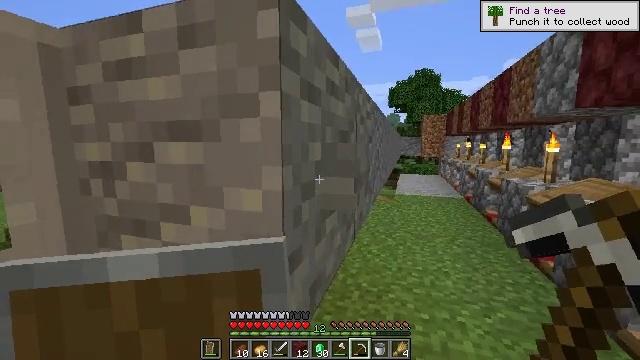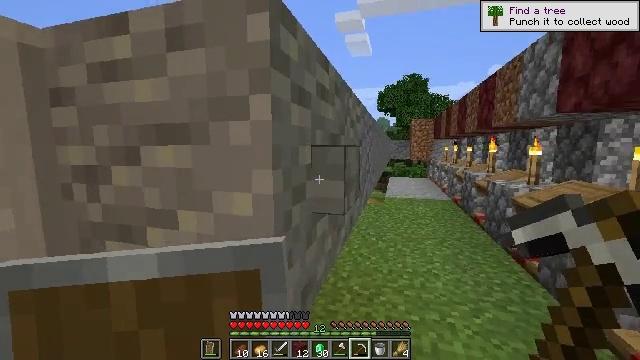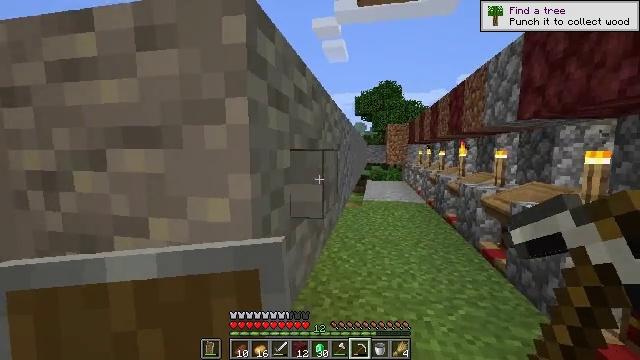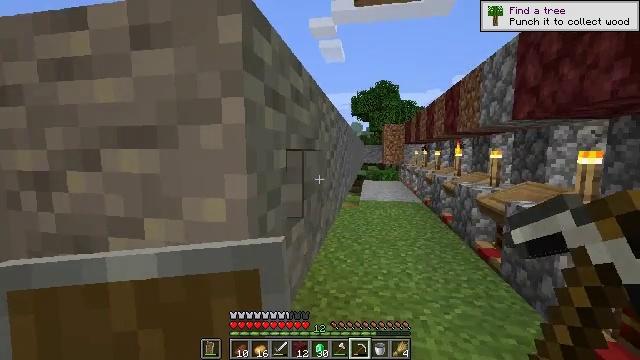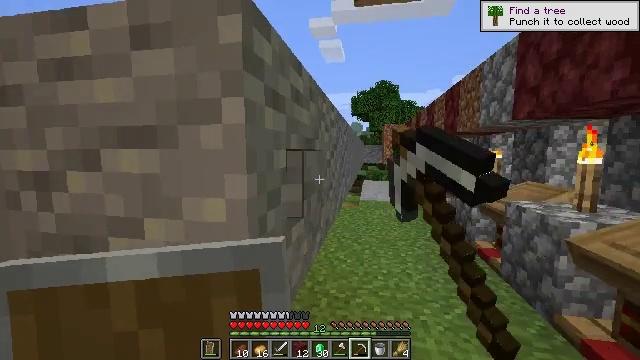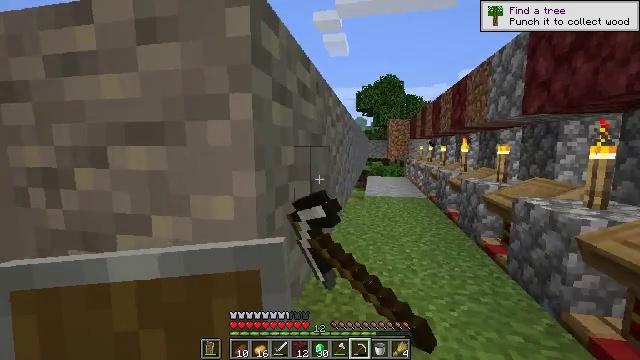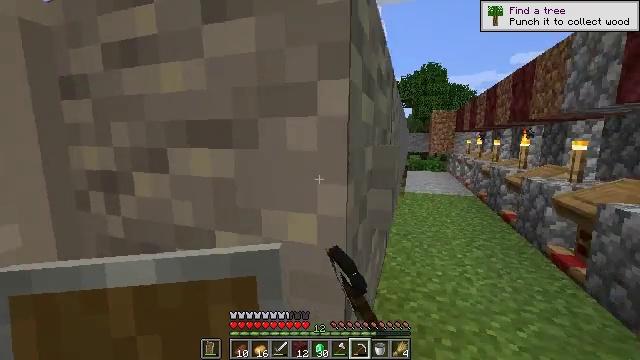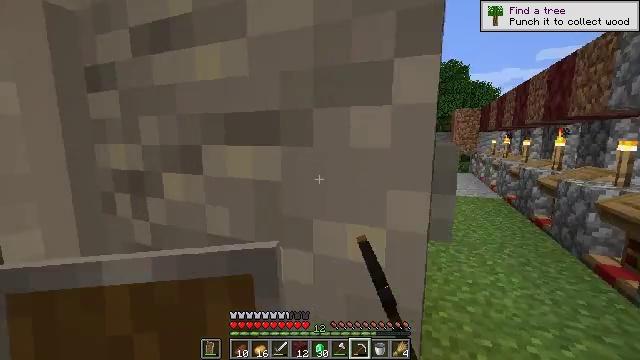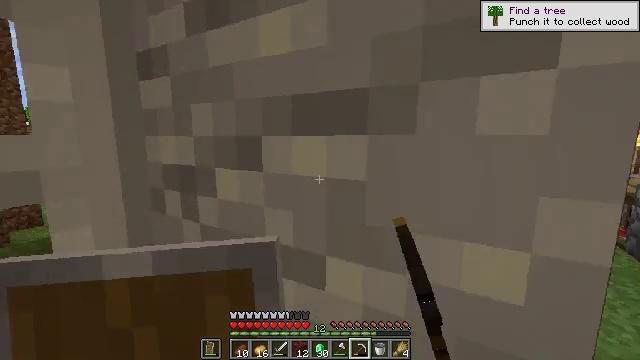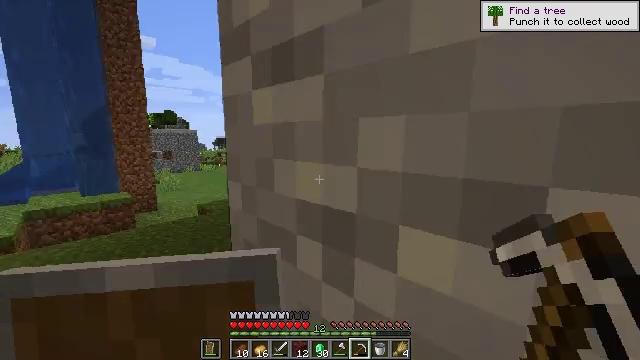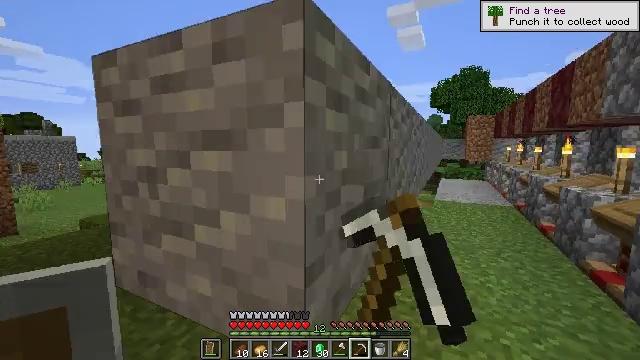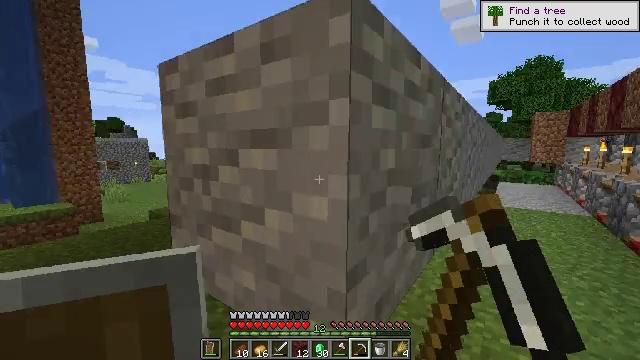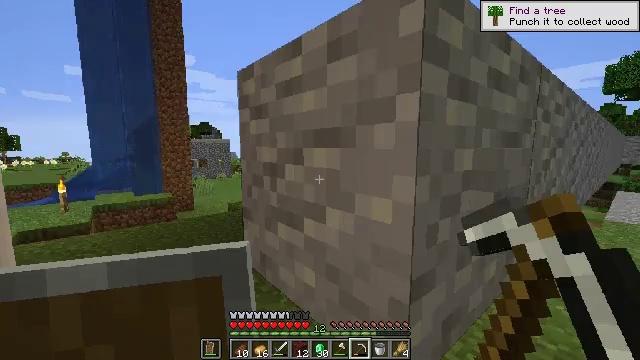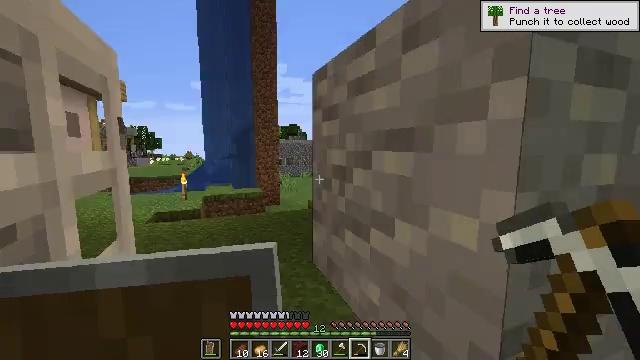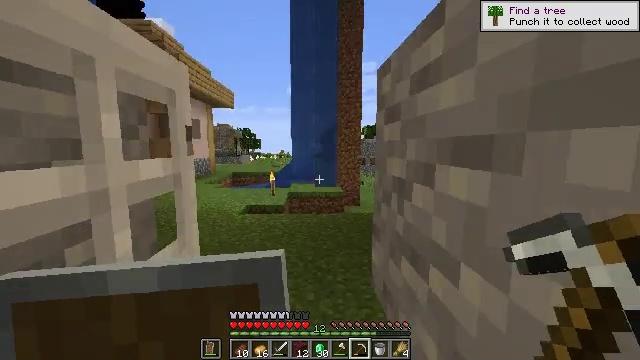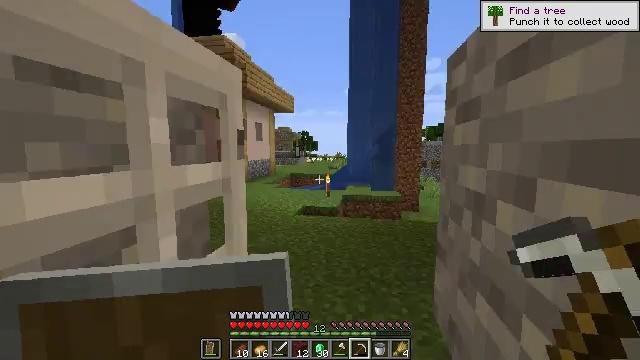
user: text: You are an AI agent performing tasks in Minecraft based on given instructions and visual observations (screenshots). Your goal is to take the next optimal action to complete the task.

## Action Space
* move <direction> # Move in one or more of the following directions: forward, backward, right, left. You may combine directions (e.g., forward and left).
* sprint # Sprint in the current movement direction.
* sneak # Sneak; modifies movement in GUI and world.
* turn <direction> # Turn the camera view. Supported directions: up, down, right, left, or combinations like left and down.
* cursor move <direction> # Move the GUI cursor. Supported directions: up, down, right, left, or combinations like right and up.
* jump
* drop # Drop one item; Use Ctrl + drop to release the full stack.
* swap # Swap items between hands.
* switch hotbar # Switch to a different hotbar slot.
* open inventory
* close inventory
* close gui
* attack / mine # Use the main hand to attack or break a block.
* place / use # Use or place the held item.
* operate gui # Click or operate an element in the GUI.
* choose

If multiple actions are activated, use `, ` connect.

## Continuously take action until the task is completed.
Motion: motion action
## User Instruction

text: Gather the bell for your inventory.
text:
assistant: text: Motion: turn right
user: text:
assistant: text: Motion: turn right
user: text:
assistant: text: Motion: use / place
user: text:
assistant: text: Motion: use / place
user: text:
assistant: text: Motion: move forward and move left, turn down
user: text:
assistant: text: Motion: move forward and move left, turn left and down
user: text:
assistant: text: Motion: move forward and move left, turn left
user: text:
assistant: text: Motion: move forward and move left, turn left
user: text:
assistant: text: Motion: move forward and move left, turn left
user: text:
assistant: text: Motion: move forward and move left, turn left
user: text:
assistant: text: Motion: move forward and move left, turn left
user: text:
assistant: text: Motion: move forward and move left, turn left
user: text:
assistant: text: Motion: move forward and move right, turn left
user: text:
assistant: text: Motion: move forward and move right, turn left
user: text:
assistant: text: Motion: move forward and move right, turn left
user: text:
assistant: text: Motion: move forward and move right, turn left
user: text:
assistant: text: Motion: move forward and move right, turn left
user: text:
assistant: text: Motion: move right, turn left
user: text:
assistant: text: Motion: move right, turn left
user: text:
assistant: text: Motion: move forward and move right
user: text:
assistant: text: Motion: move forward and move right
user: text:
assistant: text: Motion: move forward and move right
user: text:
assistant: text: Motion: move forward and move right
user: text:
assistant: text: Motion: move forward and move right
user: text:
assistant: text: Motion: move forward and move right, turn left
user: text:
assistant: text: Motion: move right, turn left
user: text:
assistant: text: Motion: move right, turn left and up
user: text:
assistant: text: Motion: move right, turn left and up
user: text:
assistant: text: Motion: move right
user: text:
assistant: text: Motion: no_op